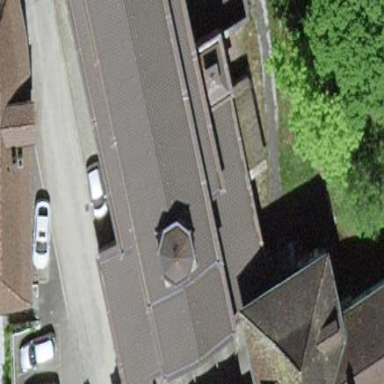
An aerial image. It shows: Building that serves as place of worship.